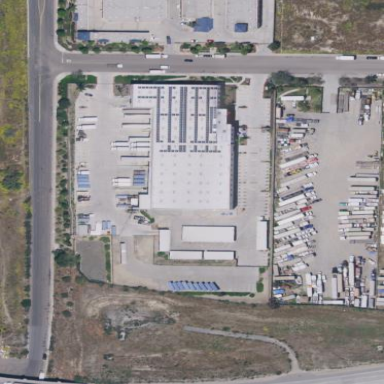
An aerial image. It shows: Warehouse building.